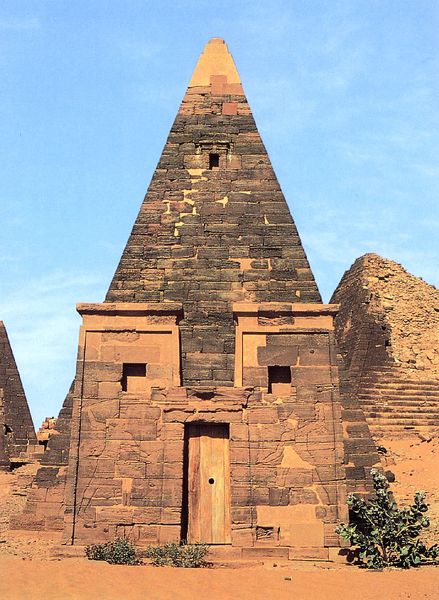
Titel: Pyramide in Meroe
Standort: Meroe, Pyramide (Afrika - Sudan)
Schlagwörter: architektur, stein, relief, klein, bildhauerei, eingang, mosaik, öffnung, grab, adlige, pyramide, grabstätte, grabeingang, ägypten, holztür, pharao, spitzbau